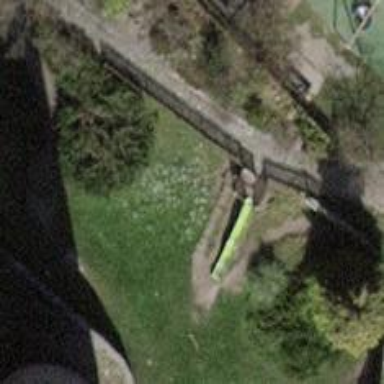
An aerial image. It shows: Playground featuring slide.